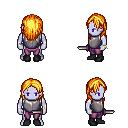
a pixel art fantasy rpg character, male body template, dark elf, purple skin, steel chest armor, magenta pants, light blonde long hairstyle, bracelets, black shoes, dagger, four views (front, back, left, right), 2x2 character sprite sheet, small pixel art, hard edges, no anti-aliasing